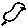
Label: bird